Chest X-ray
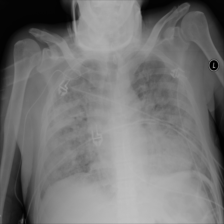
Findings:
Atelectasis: negative
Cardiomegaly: negative
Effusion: negative
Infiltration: negative
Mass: negative
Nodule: negative
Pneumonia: negative
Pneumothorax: negative
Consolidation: negative
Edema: negative
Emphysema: negative
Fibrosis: negative
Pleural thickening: negative
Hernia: negative